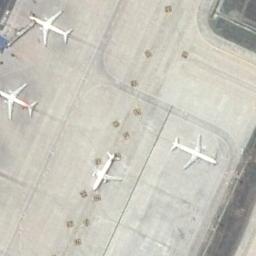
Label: airplane